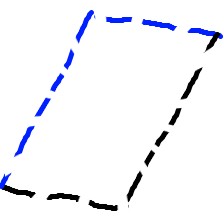
Shape: parallelogram